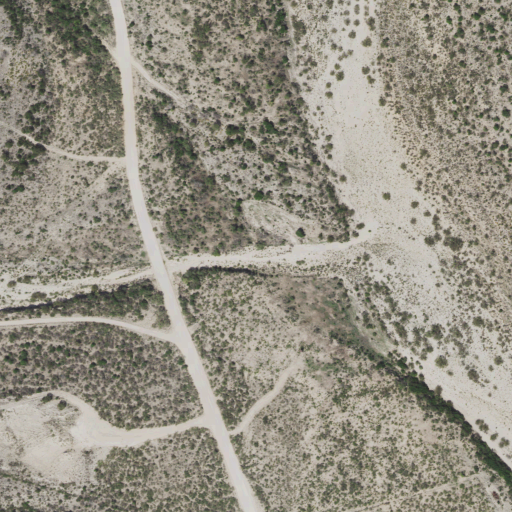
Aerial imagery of valley in Texas named Kid Canyon containing shrub, barren land, low intensity development, woody wetlands, medium intensity development, open development, herbaceous wetlands, and high intensity development